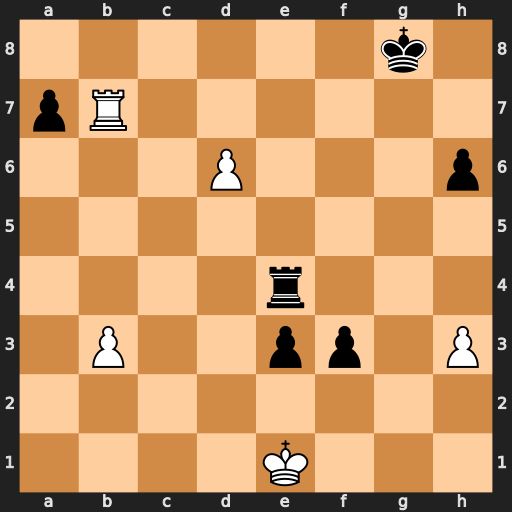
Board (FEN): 6k1/pR6/3P3p/8/4r3/1P2pp1P/8/4K3
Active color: w
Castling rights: -
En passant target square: -
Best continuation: d7 f2+ Ke2 Rd4 Rb8+